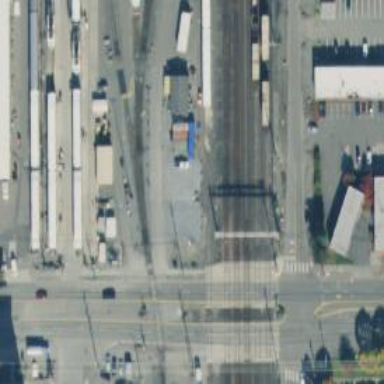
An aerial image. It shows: Railway signal.